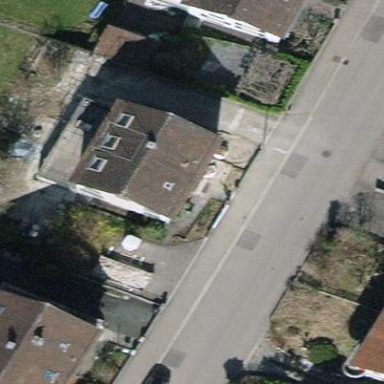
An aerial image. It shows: Building with tile roof.